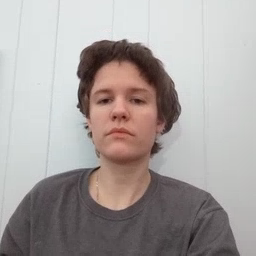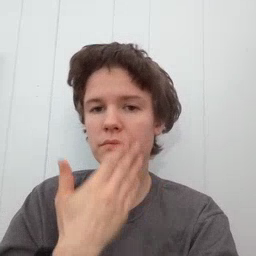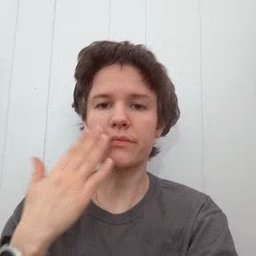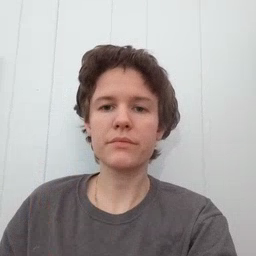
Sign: napkin